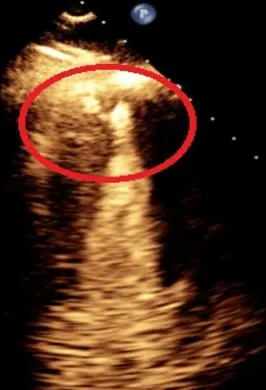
B. LV aneurysm that became smaller at one-month follow-up (red oval). . LV: left ventricular.
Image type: radiology (ultrasound)